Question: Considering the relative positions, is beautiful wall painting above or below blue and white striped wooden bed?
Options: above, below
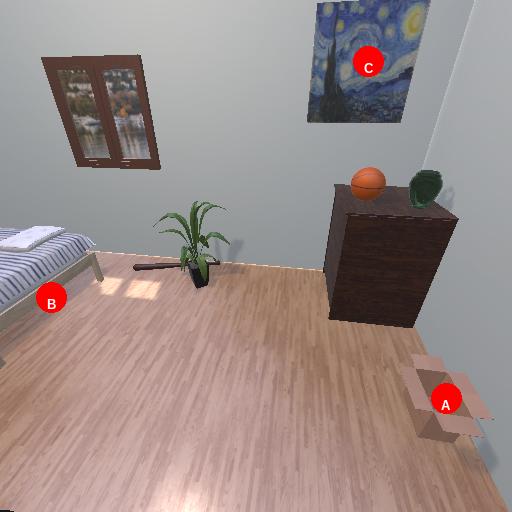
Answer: above